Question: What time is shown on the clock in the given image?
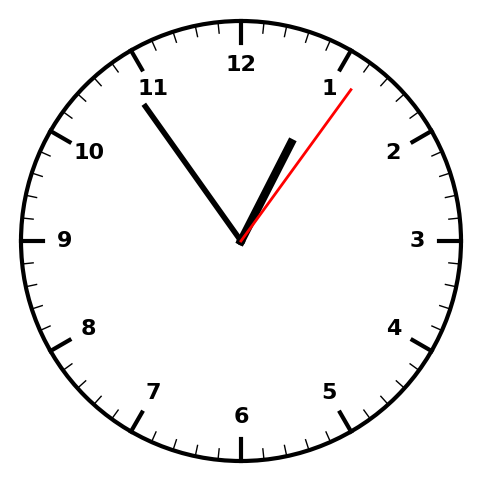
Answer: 12:54:06